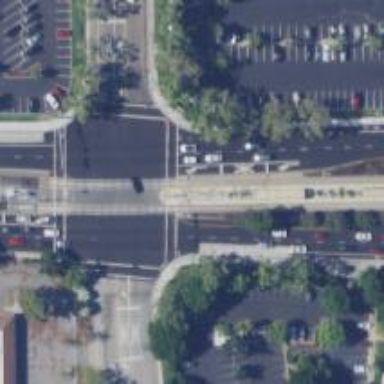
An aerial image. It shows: Crossing with marked lines on the road.